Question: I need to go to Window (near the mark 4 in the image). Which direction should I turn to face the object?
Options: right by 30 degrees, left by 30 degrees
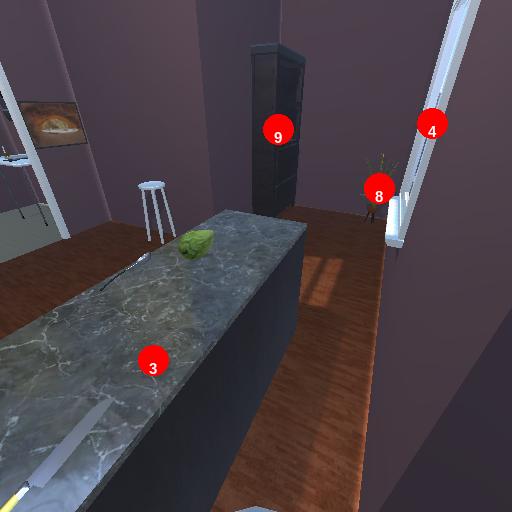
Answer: right by 30 degrees